Field crop: tomato
Growth stage: 1
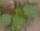
Species: solanum